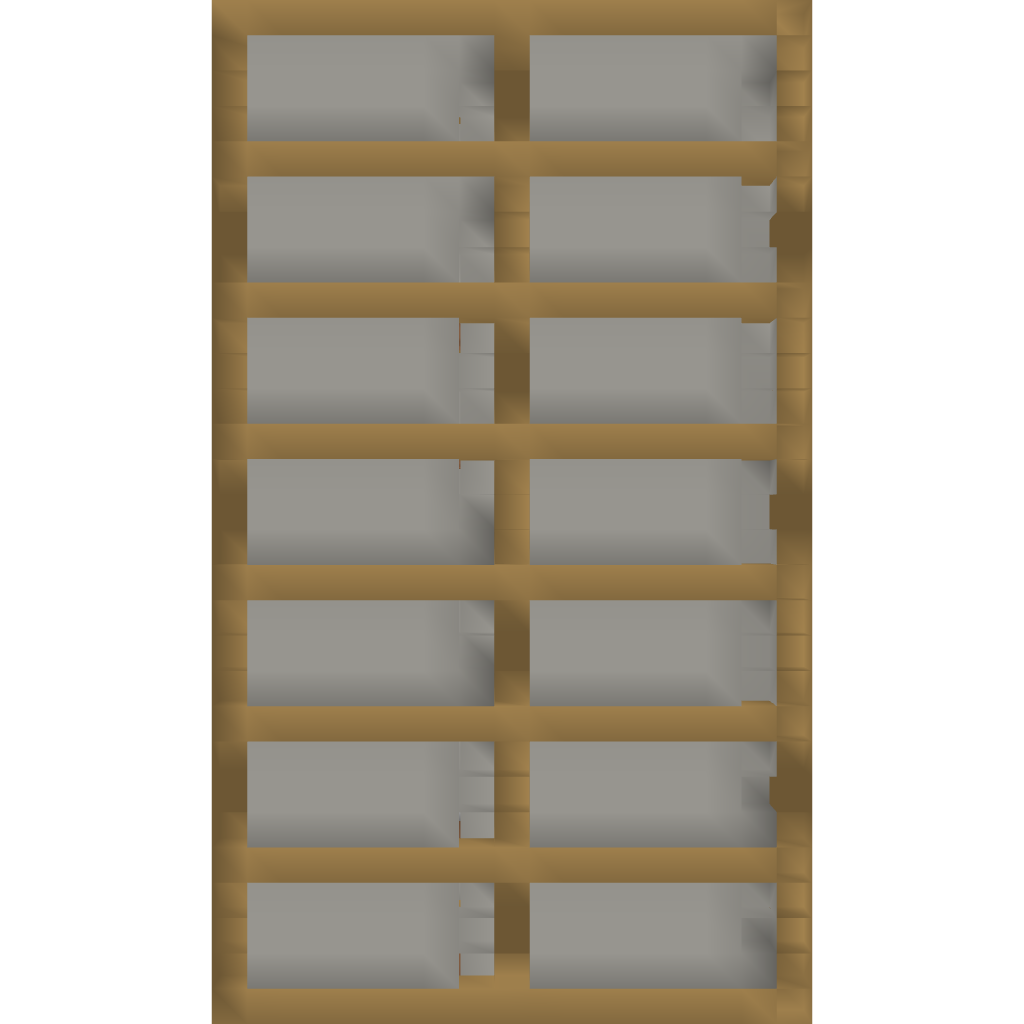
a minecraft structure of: Rainbow sheep stable